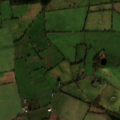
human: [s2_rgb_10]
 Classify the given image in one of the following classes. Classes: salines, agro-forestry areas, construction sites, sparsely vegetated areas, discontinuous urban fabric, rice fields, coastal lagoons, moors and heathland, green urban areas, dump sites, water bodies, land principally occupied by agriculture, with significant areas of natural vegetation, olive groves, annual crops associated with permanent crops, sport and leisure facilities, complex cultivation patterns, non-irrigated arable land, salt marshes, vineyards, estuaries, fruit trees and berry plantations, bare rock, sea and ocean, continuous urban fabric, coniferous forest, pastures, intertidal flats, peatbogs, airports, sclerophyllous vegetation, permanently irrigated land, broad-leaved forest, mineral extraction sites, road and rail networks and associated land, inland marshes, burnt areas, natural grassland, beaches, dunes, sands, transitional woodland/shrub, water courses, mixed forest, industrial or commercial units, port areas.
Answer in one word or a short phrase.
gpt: non-irrigated arable land, pastures, broad-leaved forest